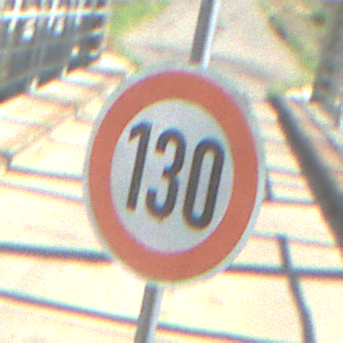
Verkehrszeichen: Geschwindigkeit130
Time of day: MorningAfternoon
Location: Outdoor (Special)
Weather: Clear
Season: NotSpecified
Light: Natural